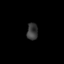
Tissue: lung
Cell type: T cells
Senescence score: 0.105
Nuclear area (px): 181
Mean DAPI intensity: 56.829